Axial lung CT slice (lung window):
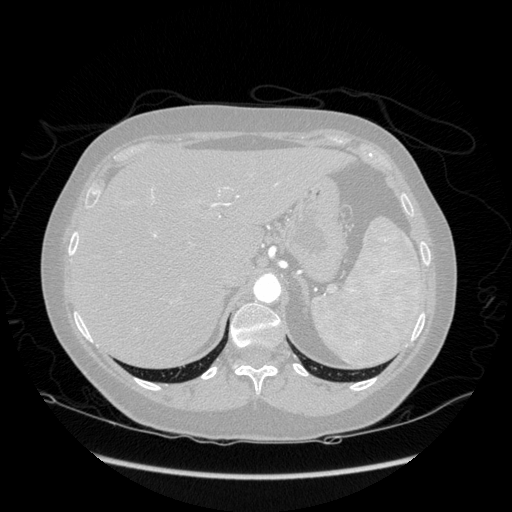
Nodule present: no